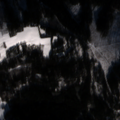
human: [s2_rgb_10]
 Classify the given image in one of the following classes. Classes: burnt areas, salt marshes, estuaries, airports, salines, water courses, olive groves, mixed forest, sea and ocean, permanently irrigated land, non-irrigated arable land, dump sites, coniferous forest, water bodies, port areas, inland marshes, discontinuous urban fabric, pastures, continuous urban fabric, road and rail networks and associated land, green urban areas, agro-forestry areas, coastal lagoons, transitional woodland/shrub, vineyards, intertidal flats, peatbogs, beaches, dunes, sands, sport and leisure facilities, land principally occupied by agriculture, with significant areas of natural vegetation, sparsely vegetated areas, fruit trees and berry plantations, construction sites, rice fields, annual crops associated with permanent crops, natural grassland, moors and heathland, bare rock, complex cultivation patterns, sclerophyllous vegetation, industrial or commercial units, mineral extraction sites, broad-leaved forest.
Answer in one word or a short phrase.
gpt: pastures, coniferous forest, mixed forest, transitional woodland/shrub